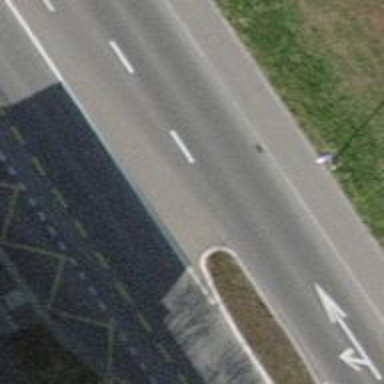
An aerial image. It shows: Bus stop equipped with public transport stop position.